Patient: sex M, age 74
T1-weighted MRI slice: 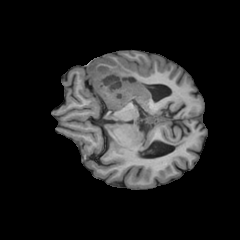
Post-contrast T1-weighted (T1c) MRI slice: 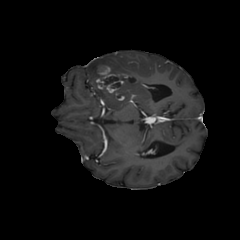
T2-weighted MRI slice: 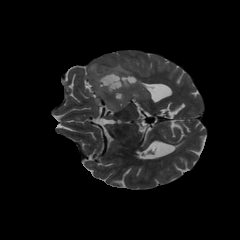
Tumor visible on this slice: yes
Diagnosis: Glioblastoma, IDH-wildtype
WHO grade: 4